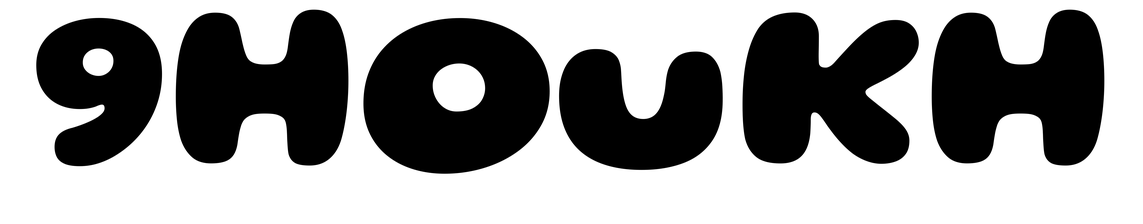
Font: Gluten_ExtraBold